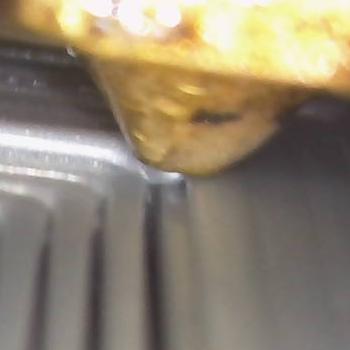
Flow rate: 300%